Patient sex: F
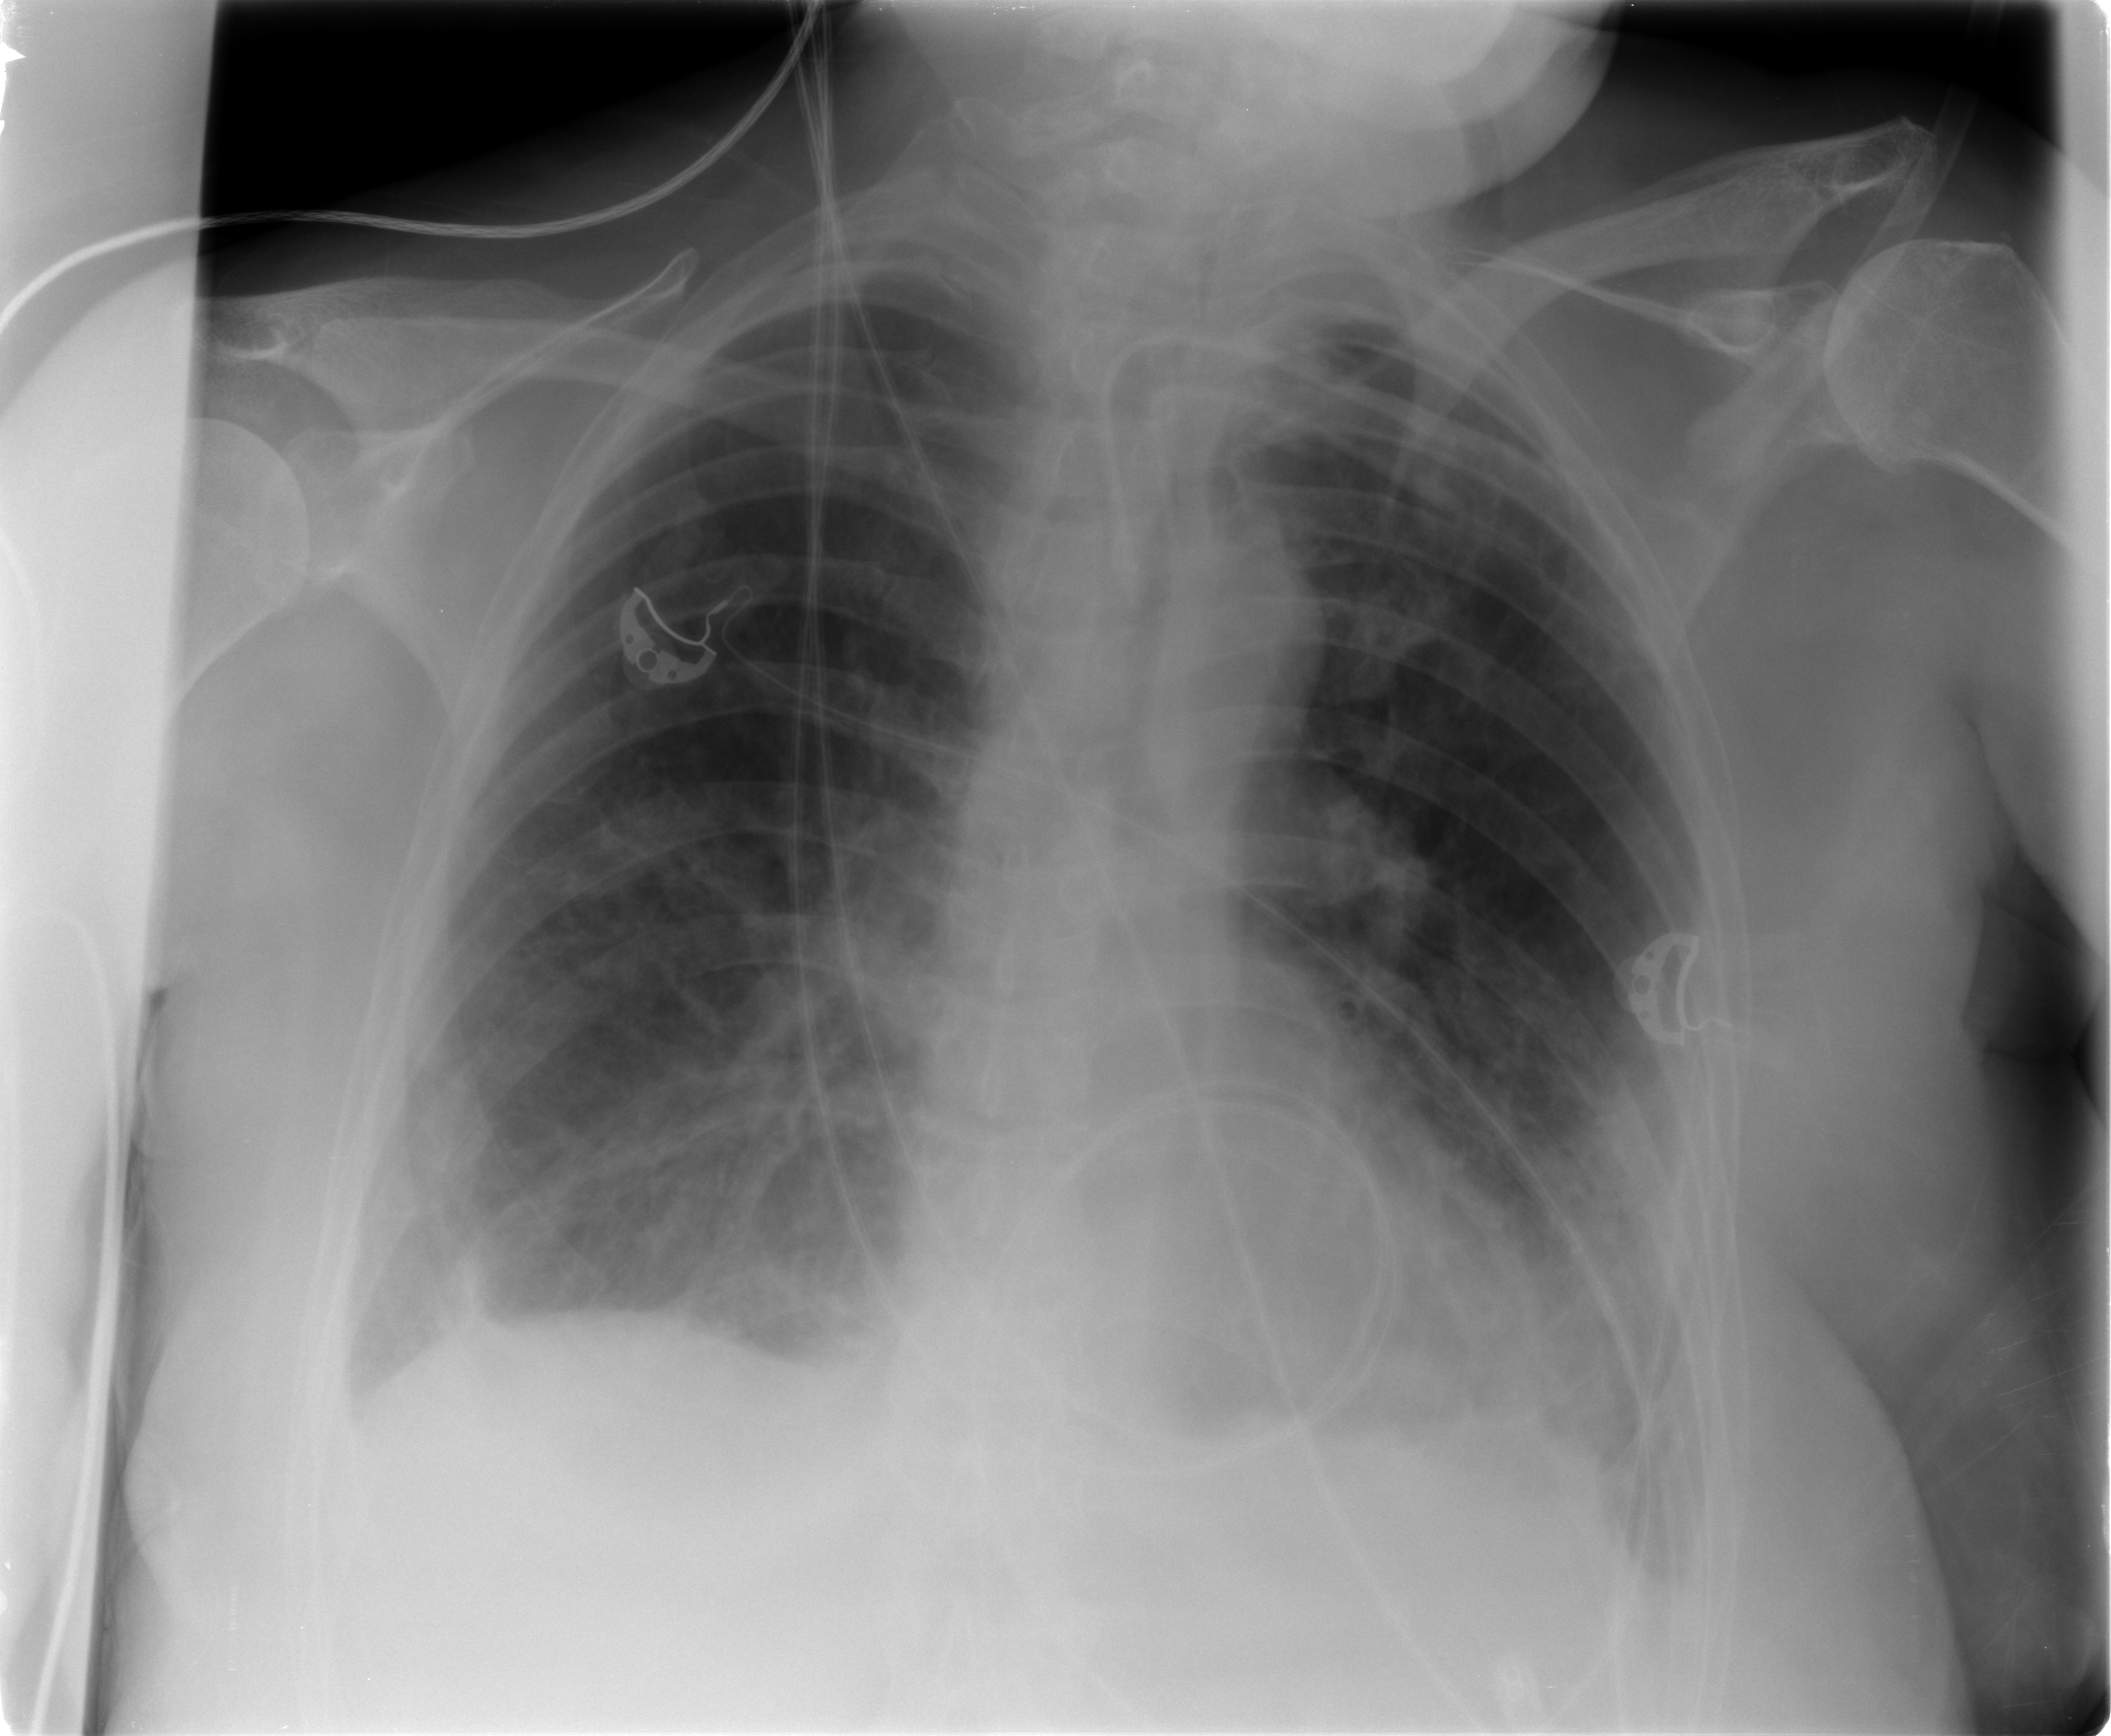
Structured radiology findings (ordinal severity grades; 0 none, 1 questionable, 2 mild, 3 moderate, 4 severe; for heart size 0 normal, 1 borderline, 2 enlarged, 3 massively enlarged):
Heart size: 0
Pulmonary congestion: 2
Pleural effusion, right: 2
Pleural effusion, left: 1
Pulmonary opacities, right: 2
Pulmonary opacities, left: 3
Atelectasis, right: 2
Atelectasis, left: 3